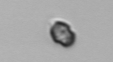
Label: Heterocapsa_rotundata